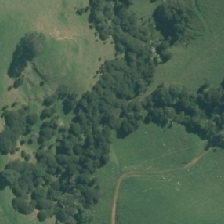
Land cover: manuka_kanuka